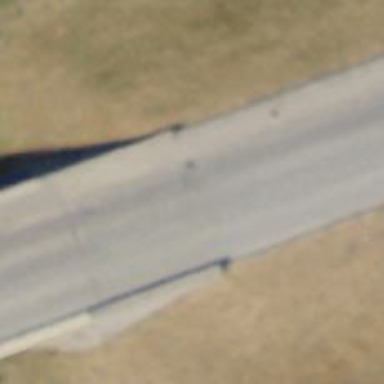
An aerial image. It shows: Unclassified road crossing viaduct bridge.